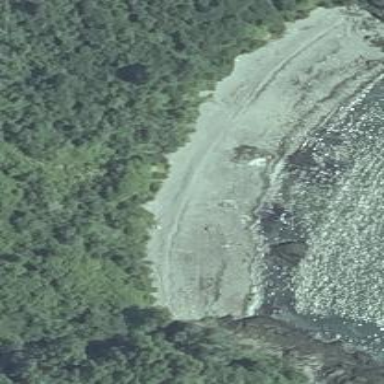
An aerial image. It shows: Beautiful beach with natural surroundings.